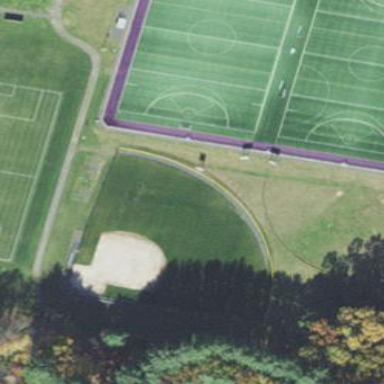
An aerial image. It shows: Softball pitch for leisure and sport activities.